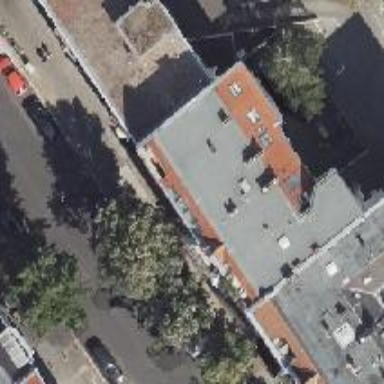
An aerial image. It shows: Furniture shop.